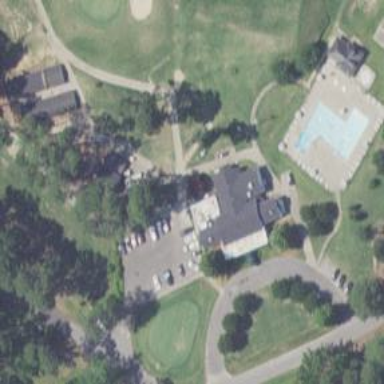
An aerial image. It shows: Golf clubhouse.